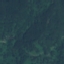
Land use / land cover class: Forest